Question: When i try to open the native GPP share dialog on my IOS application I got the following error:

Using web based share does work as expected. Here is my code:
'''
- (IBAction)shareGooglePlus:(id)sender {
GPPSignIn *signIn = [GPPSignIn sharedInstance];
signIn.clientID = kClientID;
signIn.scopes = [NSArray arrayWithObjects:
kGTLAuthScopePlusLogin,
nil];
signIn.delegate = self;
if (![signIn trySilentAuthentication]){
[signIn authenticate];
}
}
- (void)finishedWithAuth: (GTMOAuth2Authentication *)auth
error: (NSError *) error
{
id<GPPShareBuilder> shareBuilder = [[GPPShare sharedInstance]
nativeShareDialog];
}
'''
Thank's in advanced
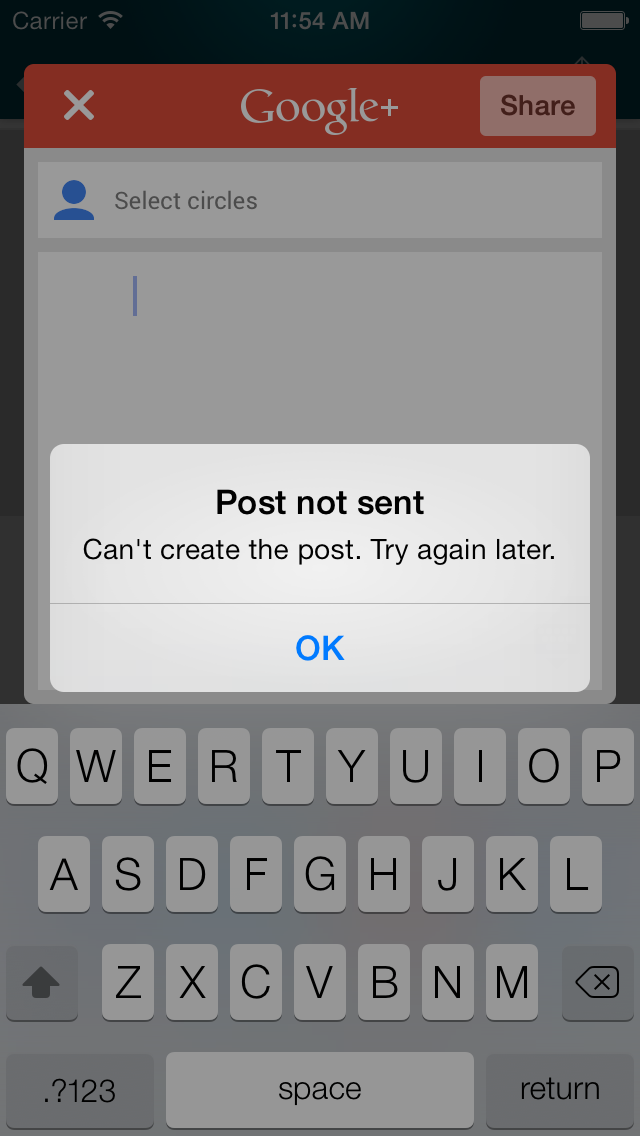
Answer: Have you got the Google+ API enabled in the API console project for that client ID?